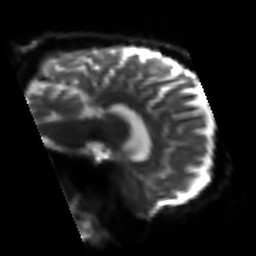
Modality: sbref
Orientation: sagittal
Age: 56
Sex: male
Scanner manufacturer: siemens
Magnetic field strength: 3 T
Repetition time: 3.2 s
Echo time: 0.081 s